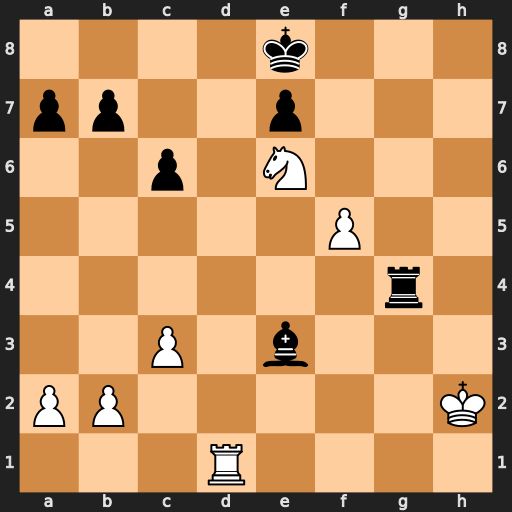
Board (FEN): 4k3/pp2p3/2p1N3/5P2/6r1/2P1b3/PP5K/3R4
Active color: w
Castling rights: -
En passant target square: -
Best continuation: Rd8+ Kf7 Rf8#